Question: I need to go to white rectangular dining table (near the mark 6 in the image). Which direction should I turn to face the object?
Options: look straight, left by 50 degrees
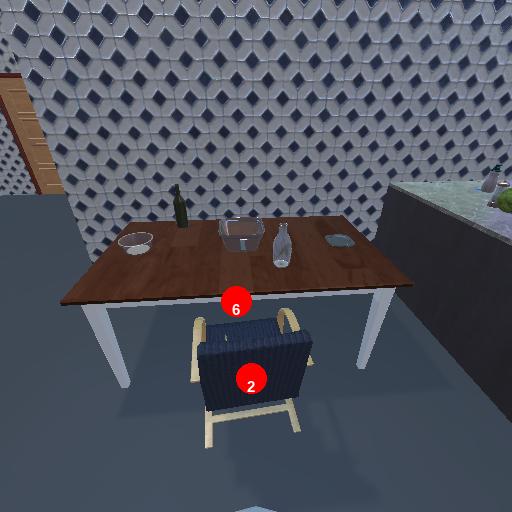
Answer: look straight